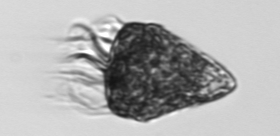
Label: Strombidium_morphotype2